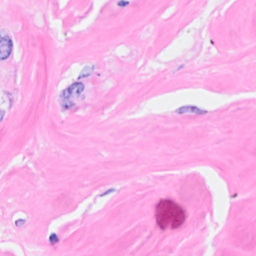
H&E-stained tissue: Breast